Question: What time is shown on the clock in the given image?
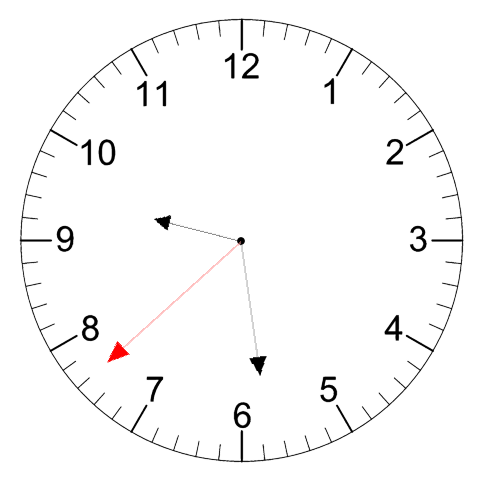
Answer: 09:28:38